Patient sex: M
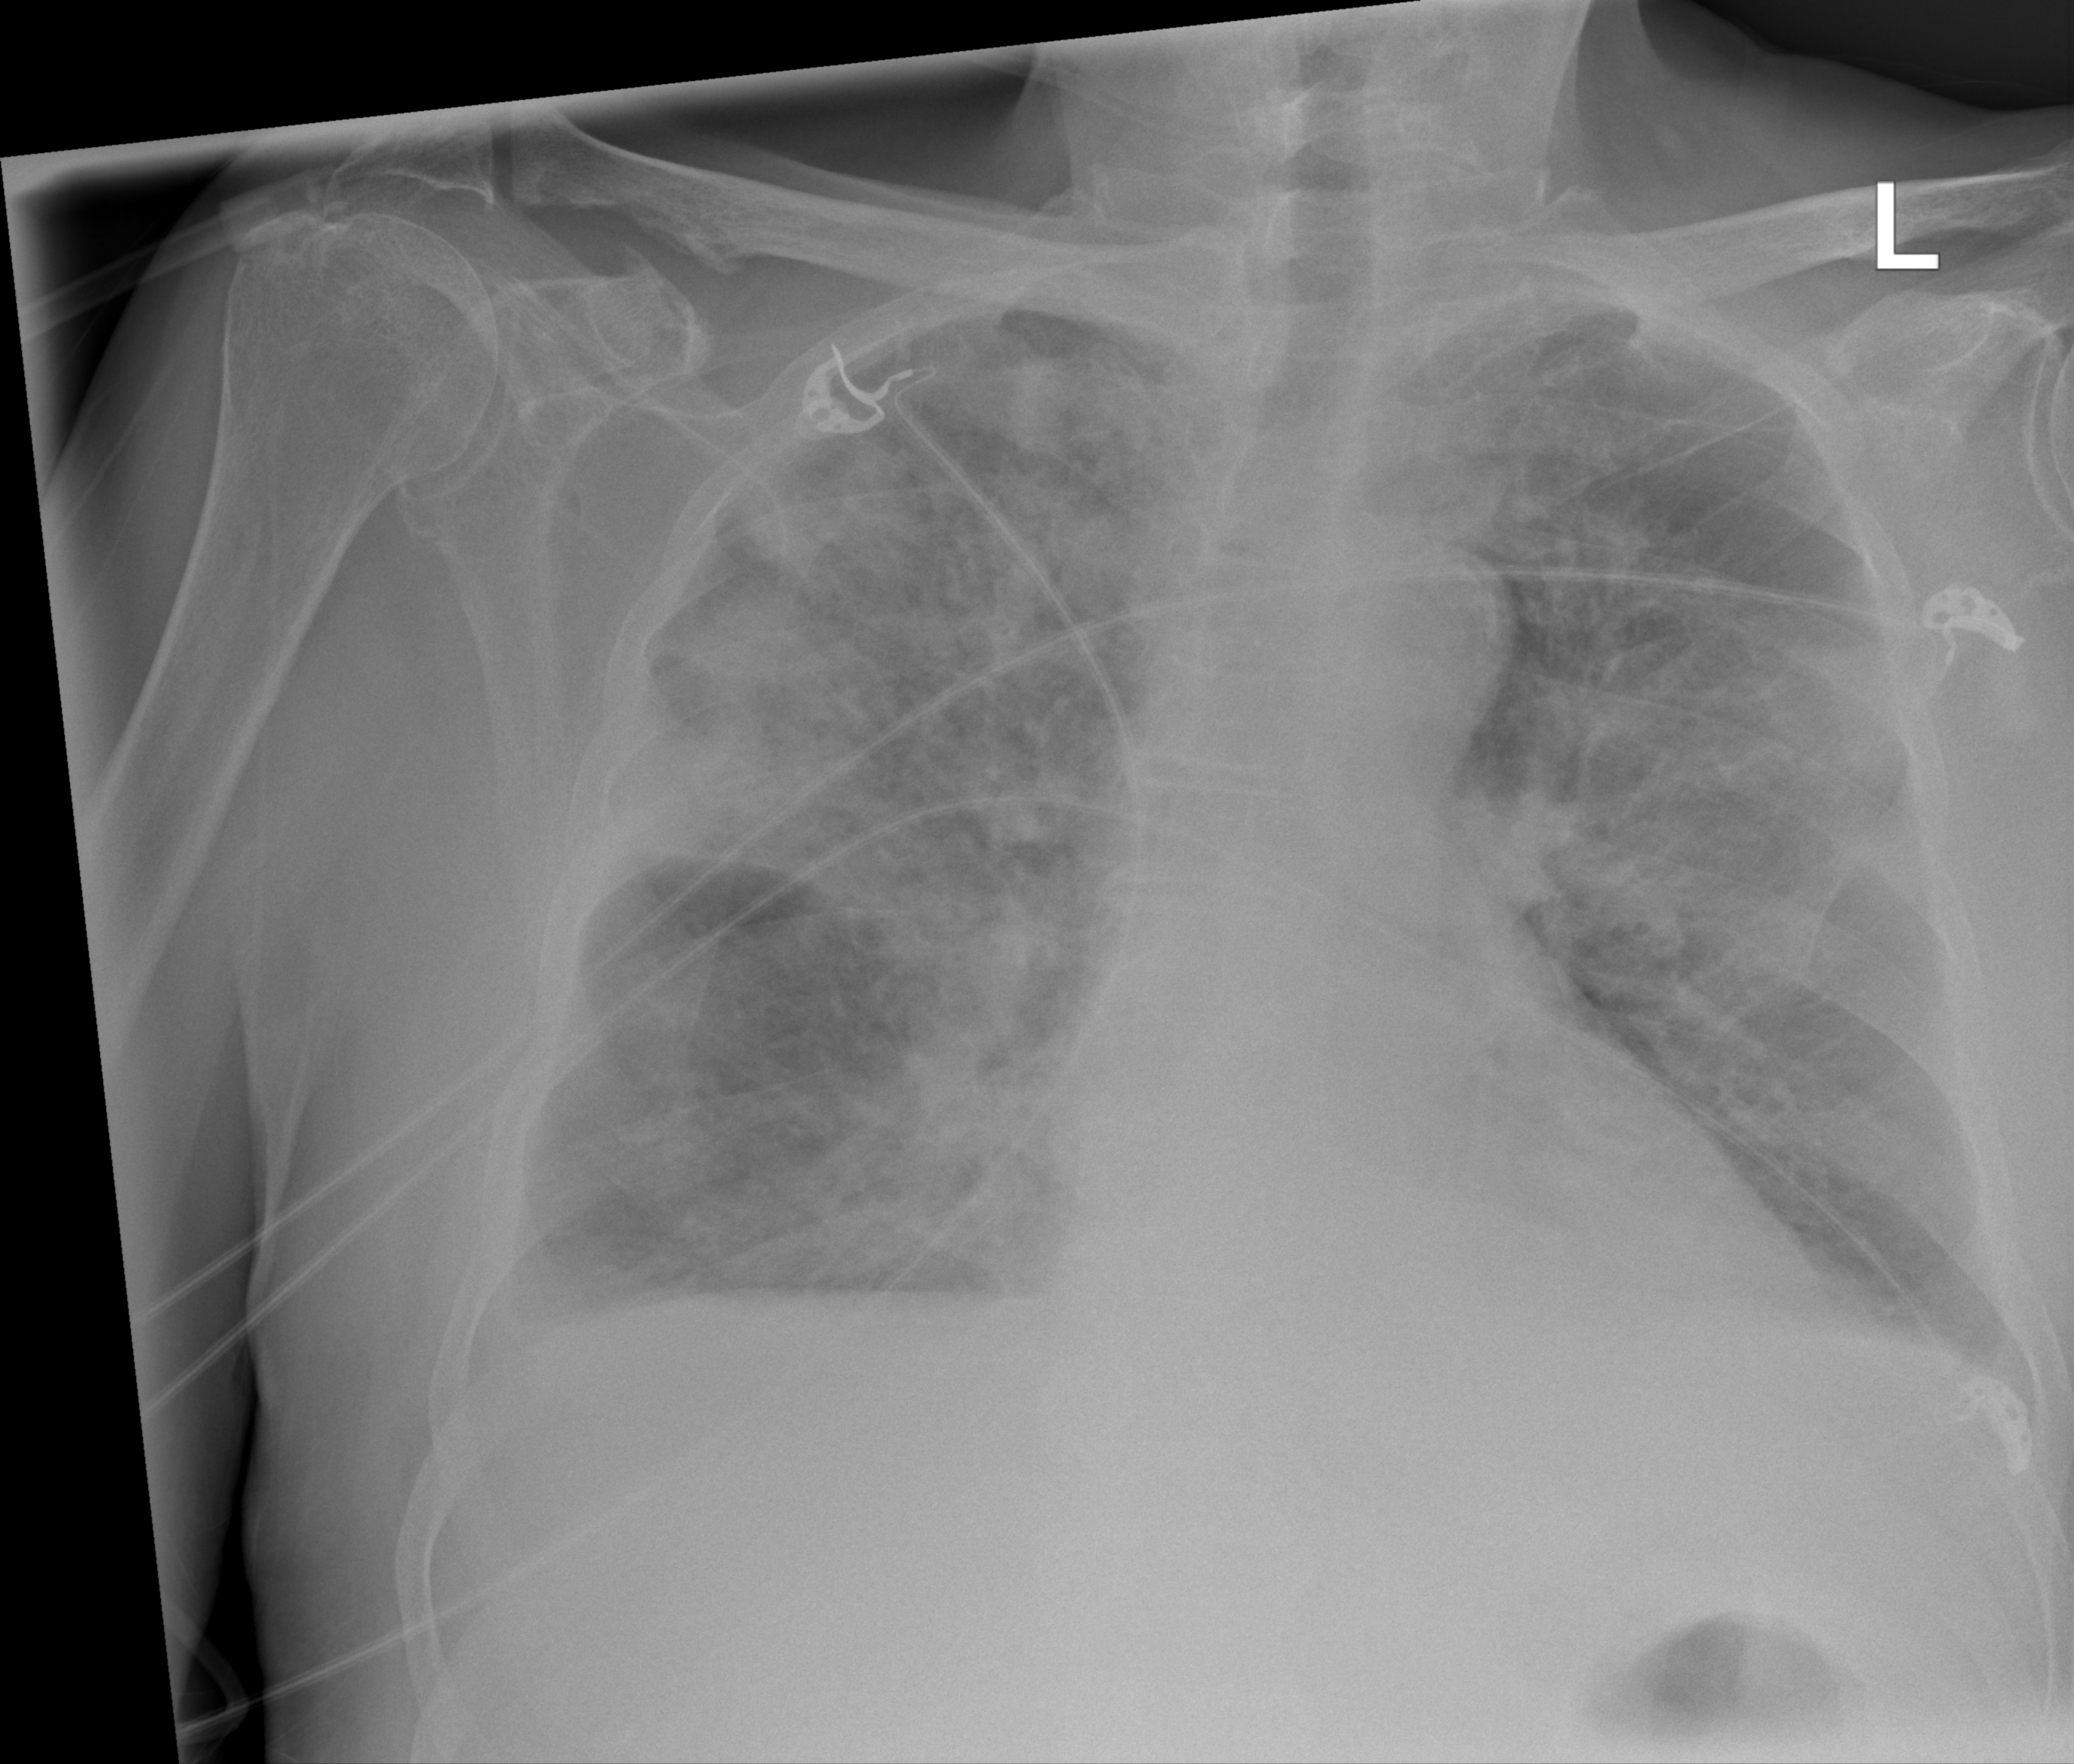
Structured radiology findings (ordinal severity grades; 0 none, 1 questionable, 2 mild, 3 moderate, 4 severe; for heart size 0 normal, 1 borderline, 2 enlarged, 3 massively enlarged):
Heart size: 0
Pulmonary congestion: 0
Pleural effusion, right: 2
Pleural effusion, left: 1
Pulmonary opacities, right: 3
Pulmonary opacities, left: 2
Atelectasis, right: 3
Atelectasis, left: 2